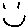
Label: smiley face